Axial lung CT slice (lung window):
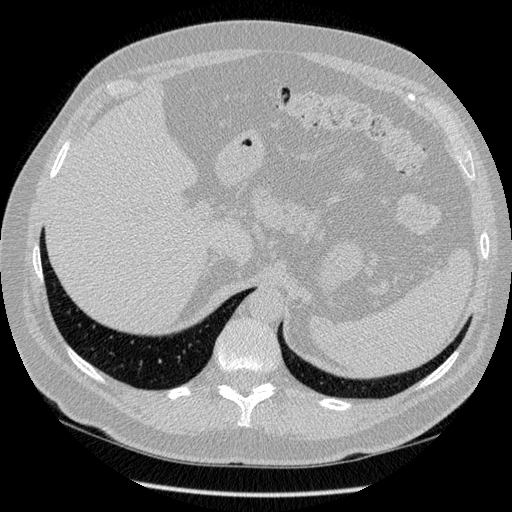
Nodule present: no